Interaction volume radius: 10 \u00c5
Interaction volume height: 10 \u00c5
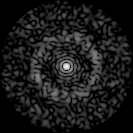
Disorder parameter: 0.8165